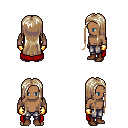
a pixel art fantasy rpg character, male body template, human, dark skin, red cape, metal pants, white blonde extra-long hairstyle, gold gloves, brown shoes, four views (front, back, left, right), 2x2 character sprite sheet, small pixel art, hard edges, no anti-aliasing